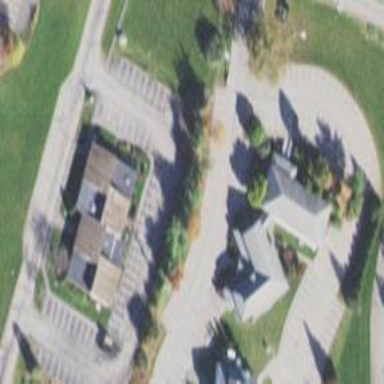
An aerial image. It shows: Parking area with asphalt surface.